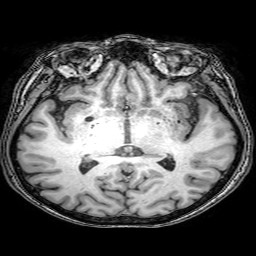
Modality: T1w
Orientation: coronal
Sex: female
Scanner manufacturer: philips
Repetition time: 0.008088 s
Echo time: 0.0037 s